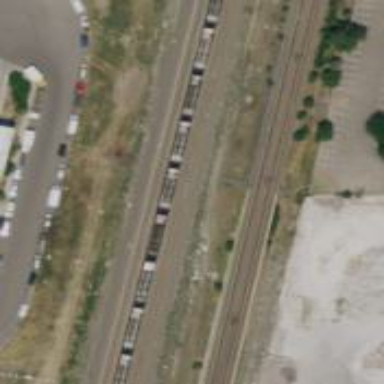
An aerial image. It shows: Light rail electrified with contact line.